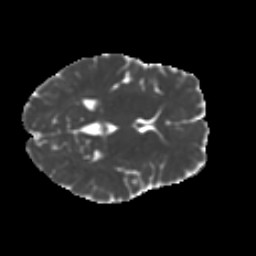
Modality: MD
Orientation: axial
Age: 29
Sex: female
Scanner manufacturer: ge
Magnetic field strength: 3 T
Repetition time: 7.8 s
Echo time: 0.0606 s